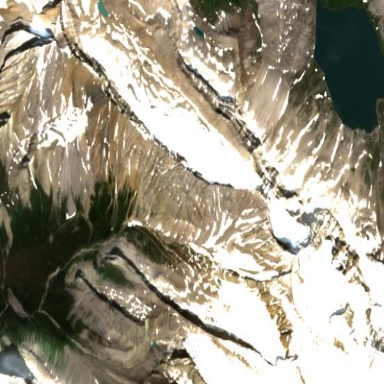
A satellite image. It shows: Stunning view of glacier.